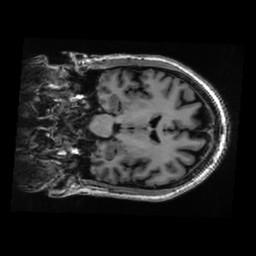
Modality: T1w
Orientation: coronal
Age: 53
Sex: male
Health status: healthy
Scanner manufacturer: ge
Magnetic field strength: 3 T
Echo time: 0.0052 s